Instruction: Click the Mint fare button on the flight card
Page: flights
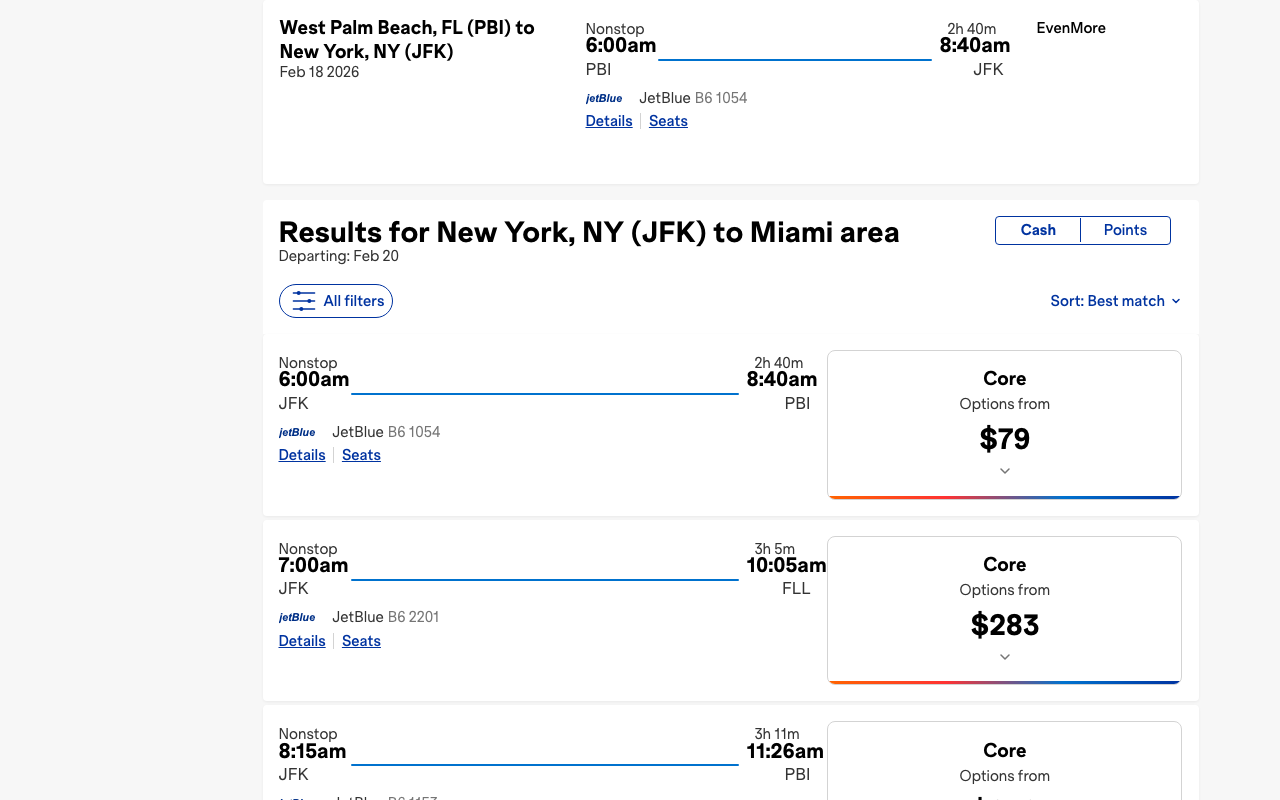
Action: click